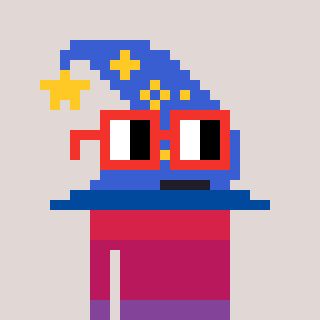
a pixel art character with square red glasses, a wizard hat-shaped head and a bege-colored body on a warm background